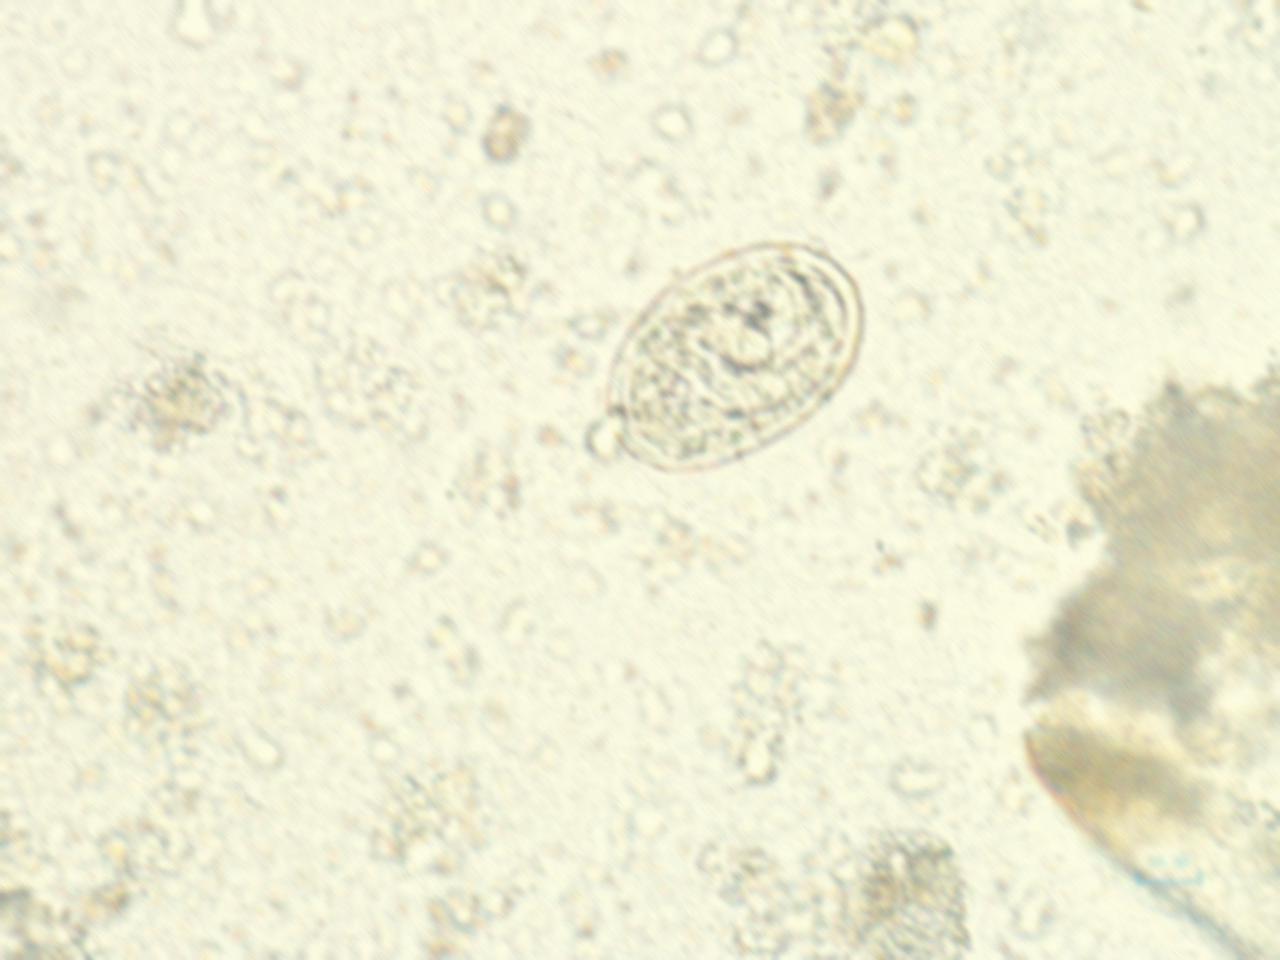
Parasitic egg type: Ascaris lumbricoides